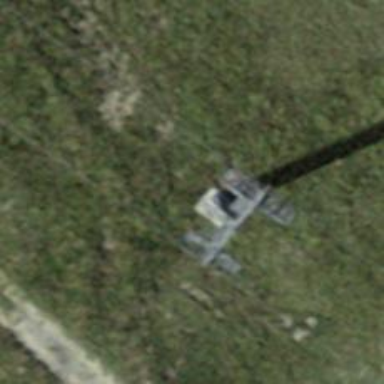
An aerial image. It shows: Pylon for aerialway.